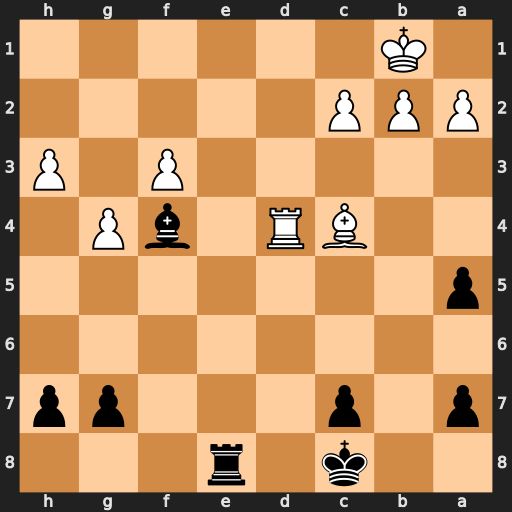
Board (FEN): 2k1r3/p1p3pp/8/p7/2BR1bP1/5P1P/PPP5/1K6
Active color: b
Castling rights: -
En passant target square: -
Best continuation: Re1+ Rd1 Rxd1#